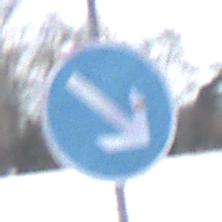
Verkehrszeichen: VorgeschriebeneVorbeifahrtRechts
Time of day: MorningAfternoon
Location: Outdoor (Nature)
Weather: PartlyCloudy
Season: Winter
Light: Natural